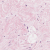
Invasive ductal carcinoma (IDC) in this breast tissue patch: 0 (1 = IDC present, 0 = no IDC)